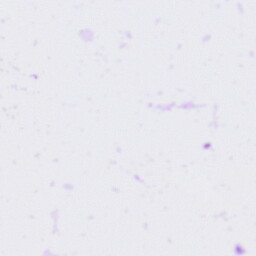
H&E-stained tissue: Tonsil